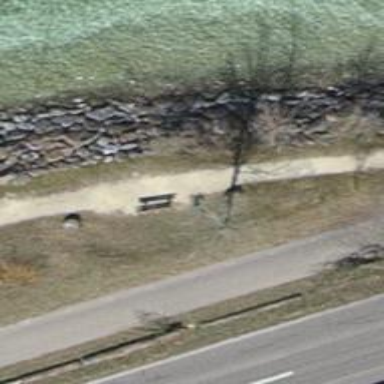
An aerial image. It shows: Bench for seating.